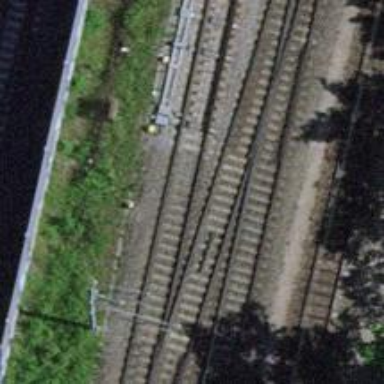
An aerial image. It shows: Railway signal with block marker.